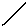
Label: line